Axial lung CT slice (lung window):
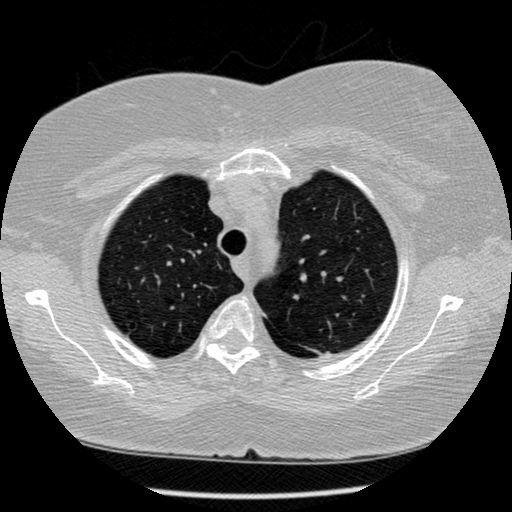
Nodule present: no